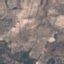
Label: PermanentCrop